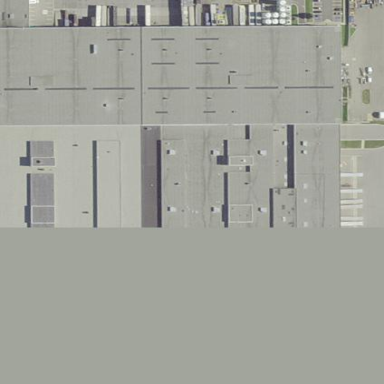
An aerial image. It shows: Commercial building.